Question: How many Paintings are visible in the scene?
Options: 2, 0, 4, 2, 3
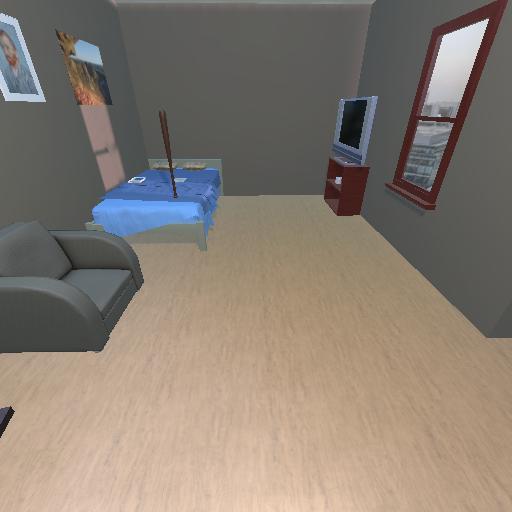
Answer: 2